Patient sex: M
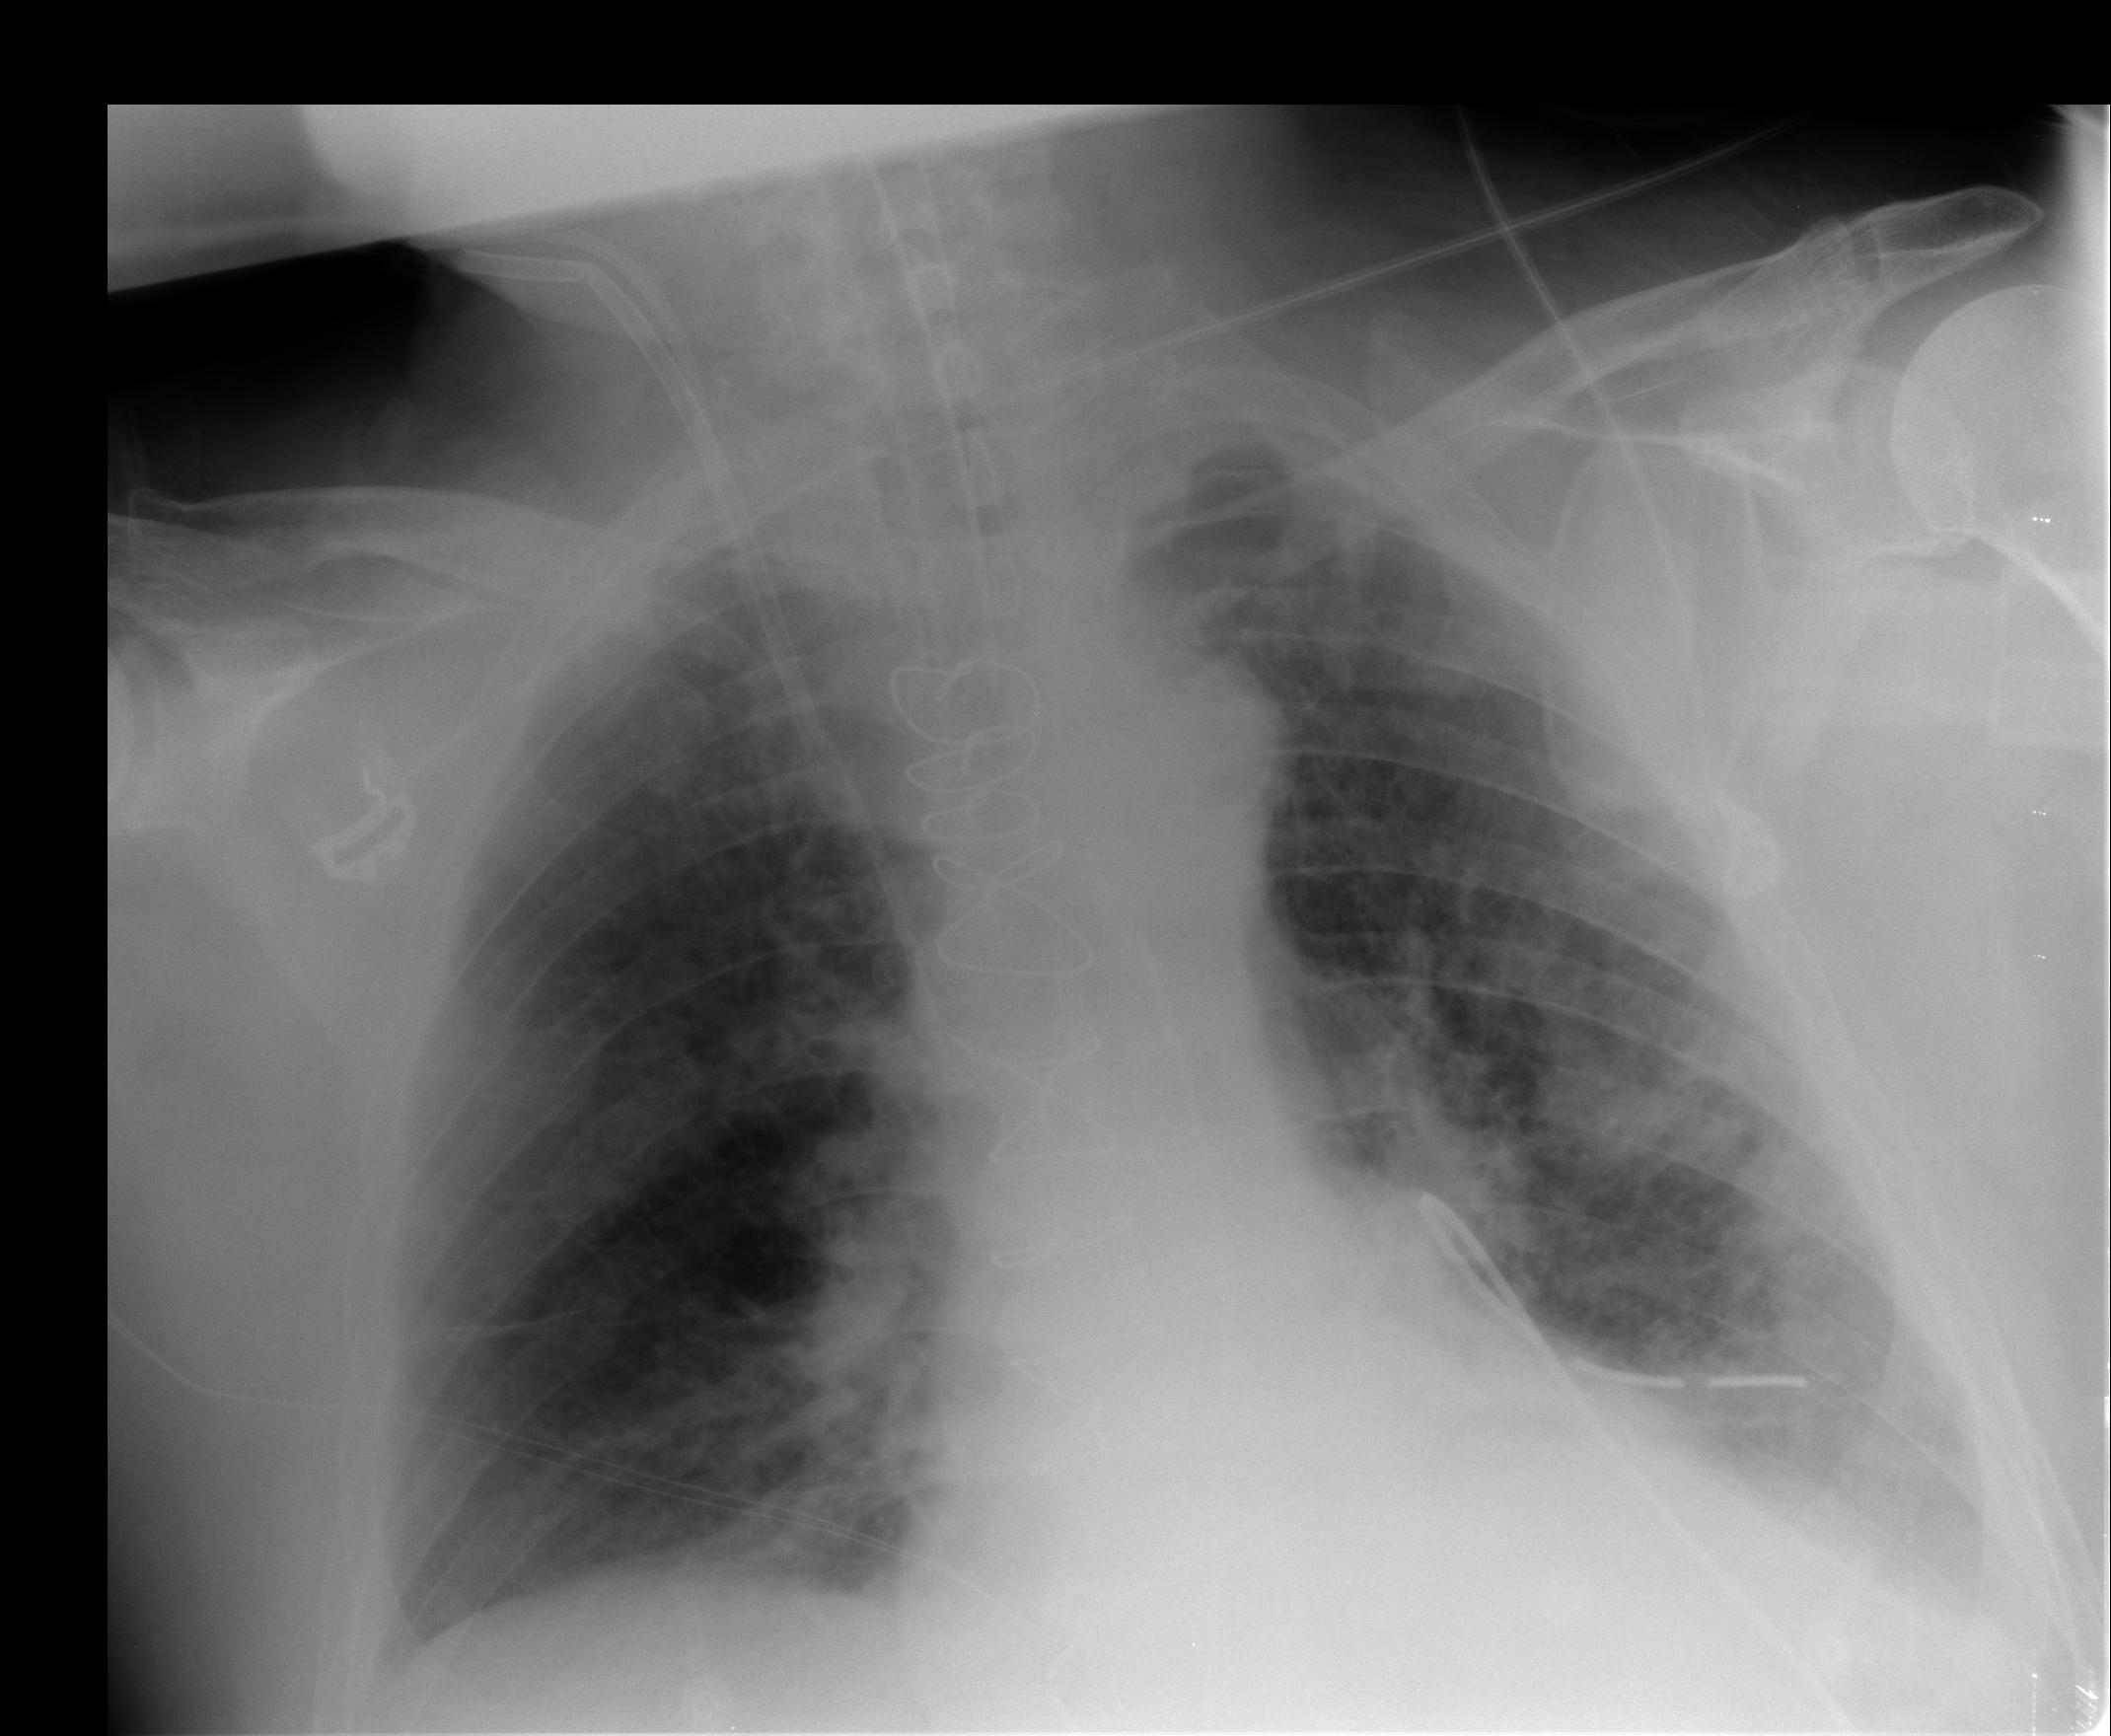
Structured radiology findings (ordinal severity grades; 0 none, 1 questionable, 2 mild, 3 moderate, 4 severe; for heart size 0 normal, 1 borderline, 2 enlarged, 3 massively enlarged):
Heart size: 0
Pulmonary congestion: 1
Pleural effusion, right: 0
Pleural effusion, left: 1
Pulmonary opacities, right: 2
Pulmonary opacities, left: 3
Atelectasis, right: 2
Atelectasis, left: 2